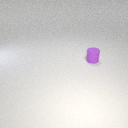
small purple rubber cylinder